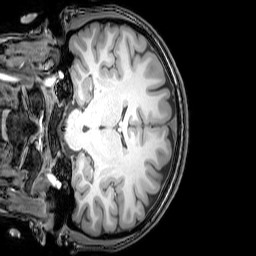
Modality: T1w
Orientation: coronal
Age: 22
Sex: female
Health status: healthy
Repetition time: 0.081 s
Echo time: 0.037 s